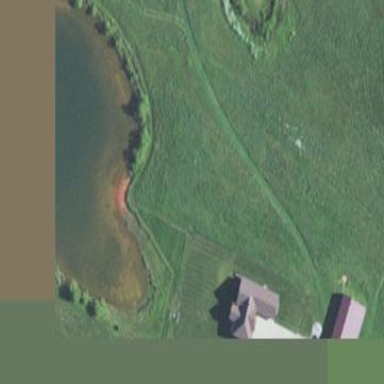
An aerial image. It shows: Pond surrounded by natural water.